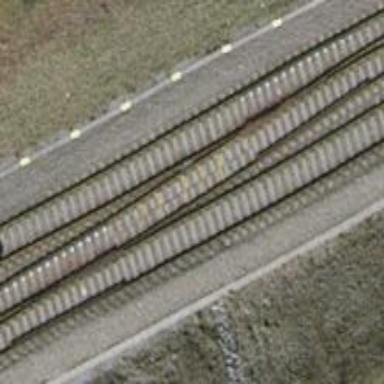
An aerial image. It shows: Single-track railway with electrified contact lines.